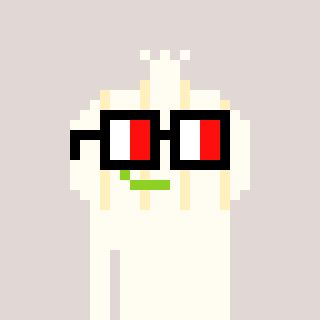
a pixel art character with square glasses with black frames and red eyes, a garlic-shaped head and a green-colored body on a warm background